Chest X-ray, PA view. Patient: 33 years old, sex F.
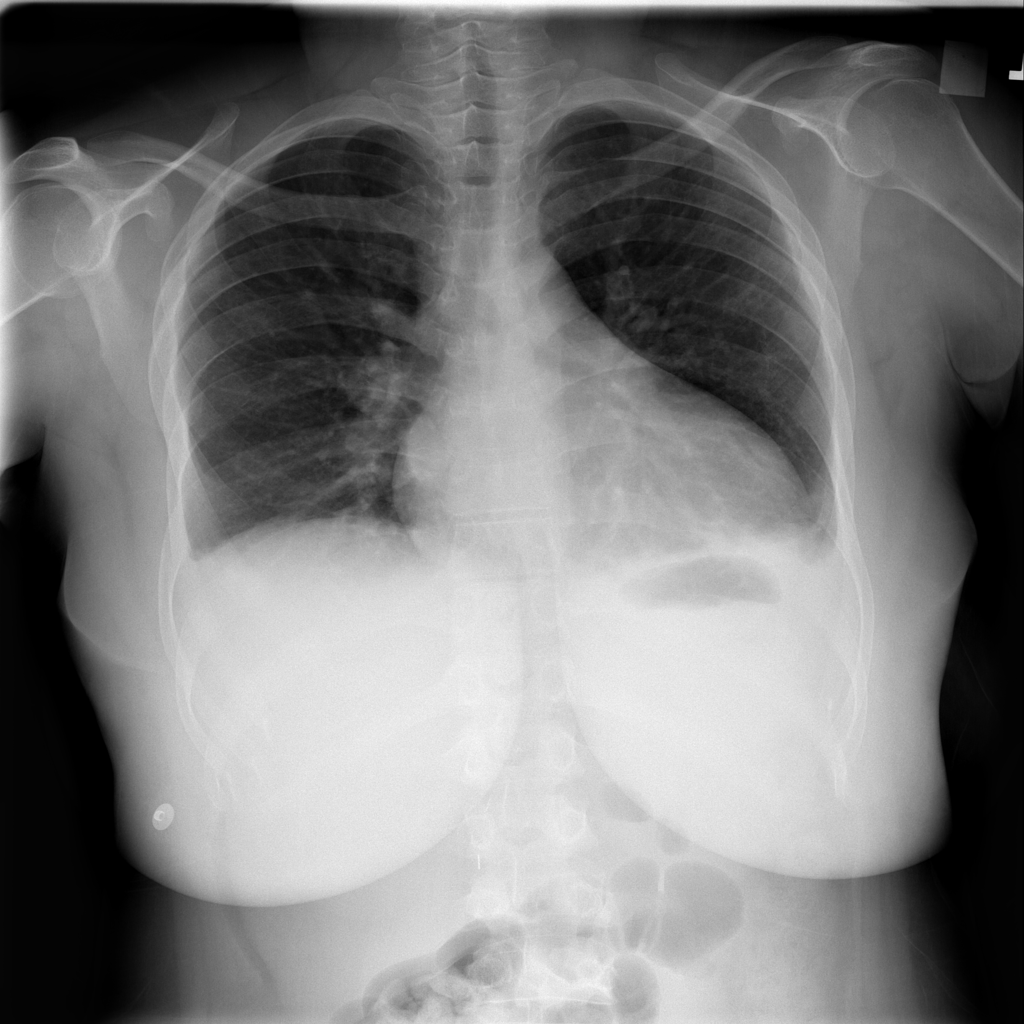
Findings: Atelectasis, Effusion